Question: I want to upload photos to different directories. The directory name should have a from a model class field. I tried this:
'''
image = models.ImageField(upload_to=f"image/posts/{title}")
'''
It created this:

I wanted to see the post's title where I get '<django.db.models.fields.CharField>'.
How can I get the text from this field. To set the text, I used the Django admin panel.
'''
class Post(models.Model):
# ...
title = models.CharField(max_length=250)
image = models.ImageField(upload_to=f"image/posts/{title}")
'''
---
For clarification: In my image field, I set the upload address. This address is different for every post. One directory per post. The directory name should be the value of the 'title' field.
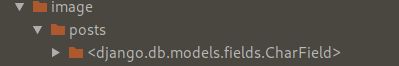
Answer: In order to get the value of 'title' for the instance of Post to which you are uploading the image, 'upload_to' needs to be a <URL>. That callable will receive the instance as an argument and you can then get the title.
Something like this:
'''
def post_image_path(instance, filename):
title = instance.title
return f"image/posts/{title}/{filename}"
class Post(models.Model):
# ...
title = models.CharField(max_length=250)
image = models.ImageField(upload_to=post_image_path)
'''